Field crop: maize
Growth stage: 1
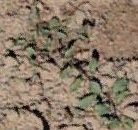
Species: convolvulus